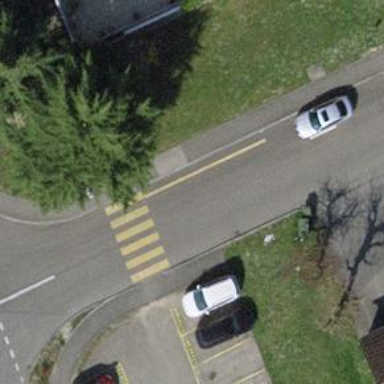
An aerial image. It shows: Asphalt footway with marked crossing.